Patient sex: M
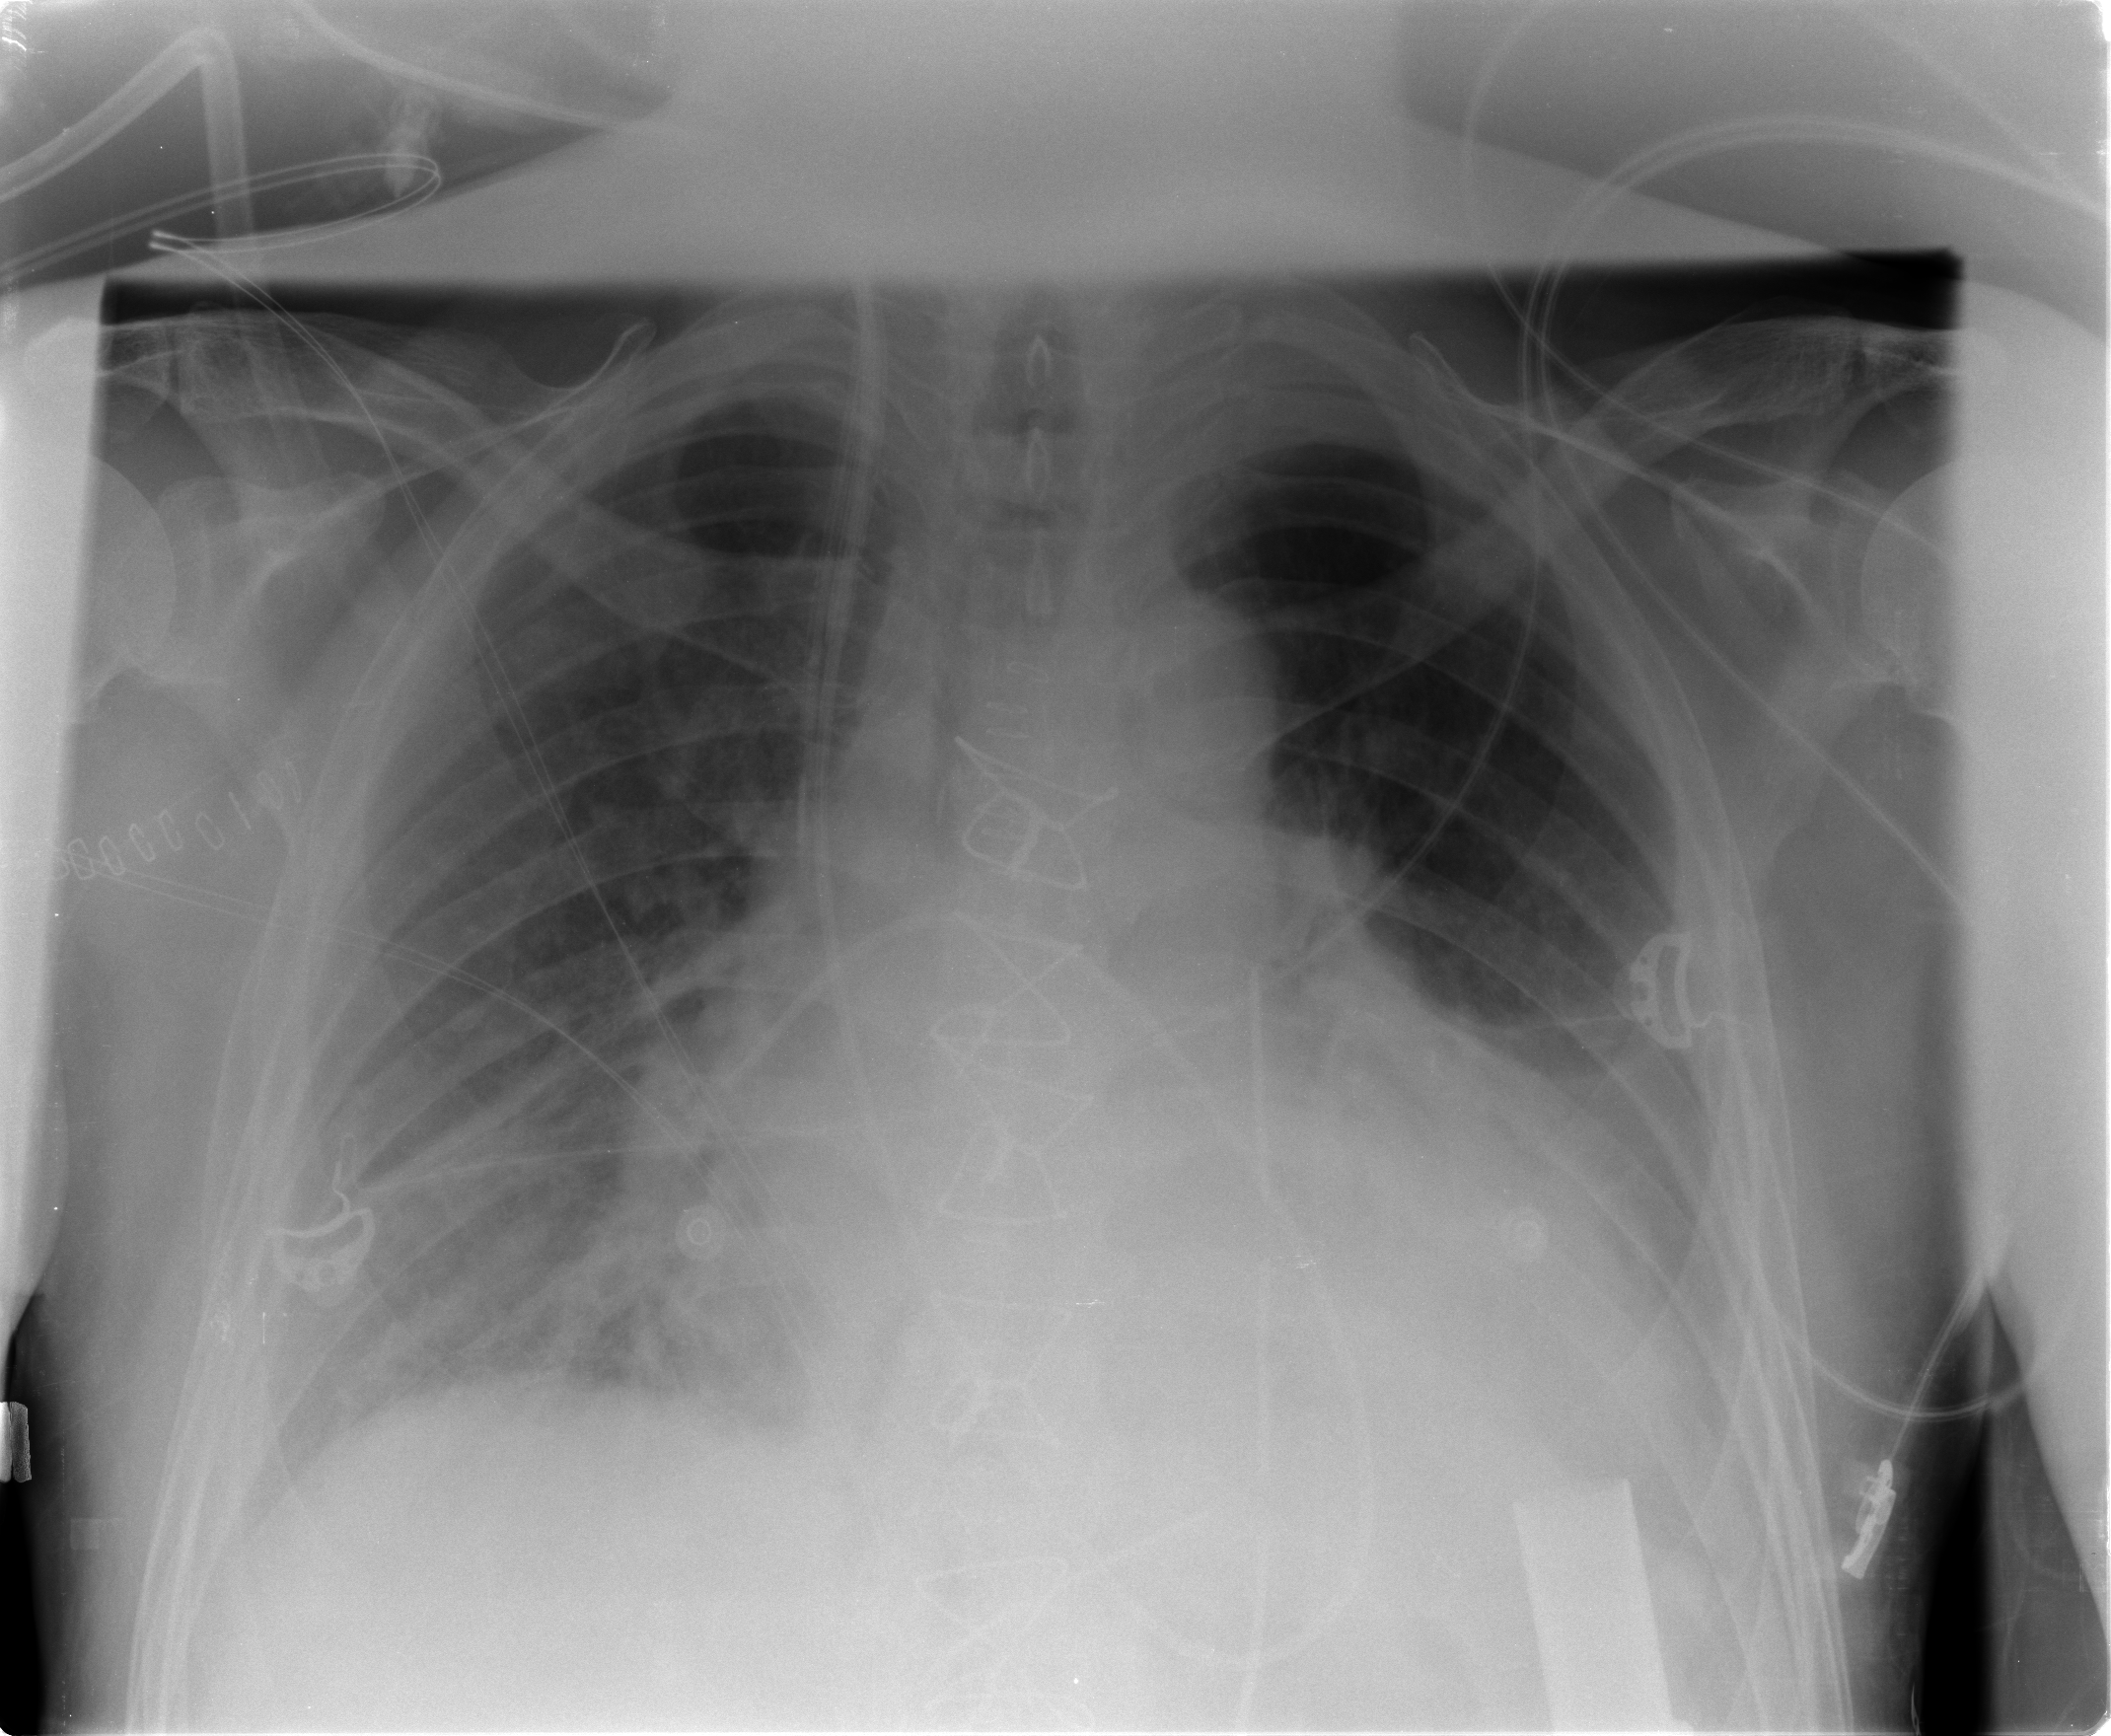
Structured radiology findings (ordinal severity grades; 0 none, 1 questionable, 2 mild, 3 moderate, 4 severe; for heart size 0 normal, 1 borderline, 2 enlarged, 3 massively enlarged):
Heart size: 2
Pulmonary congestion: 2
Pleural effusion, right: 2
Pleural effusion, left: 2
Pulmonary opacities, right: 2
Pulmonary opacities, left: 1
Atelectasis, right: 2
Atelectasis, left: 2